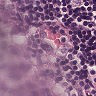
Metastatic tissue present: yes